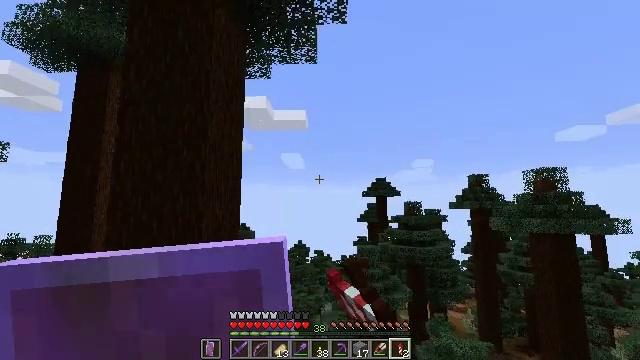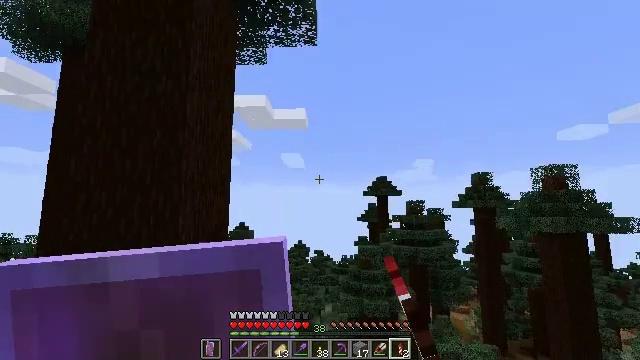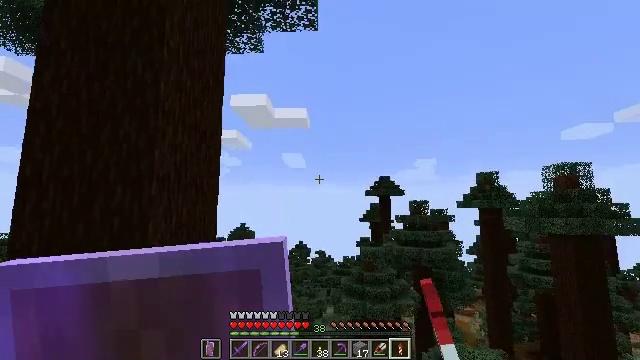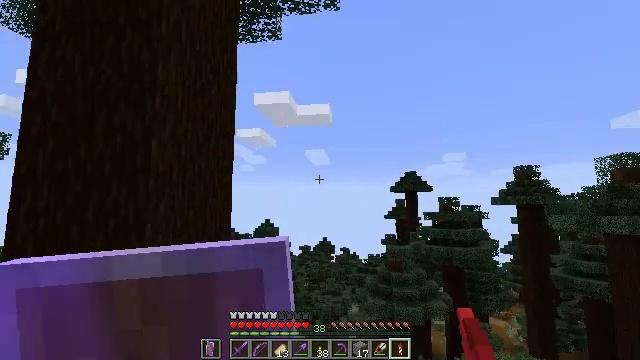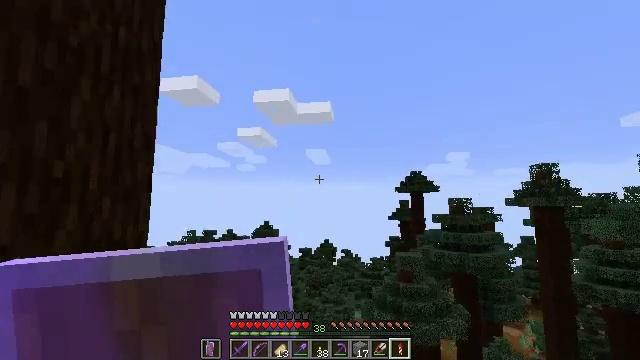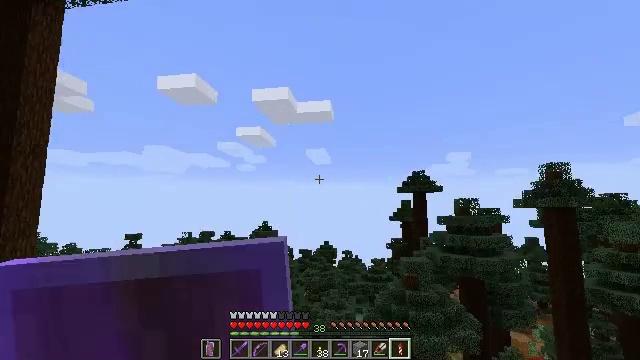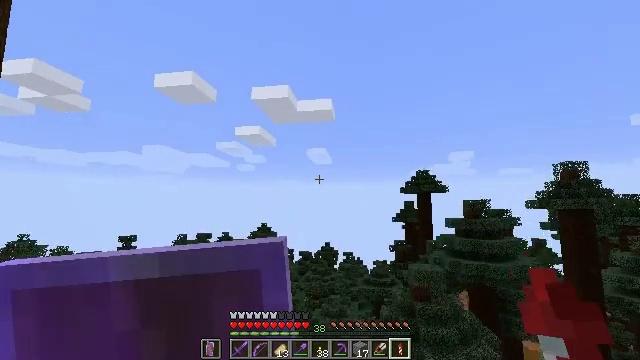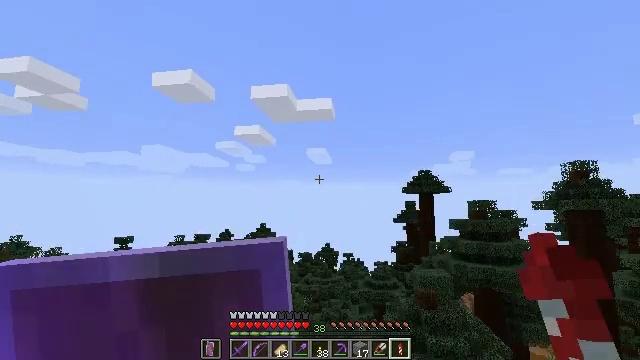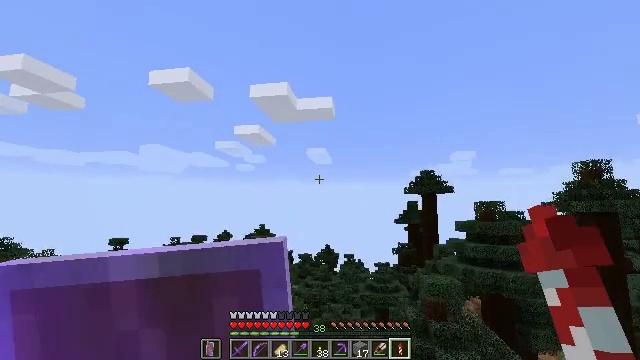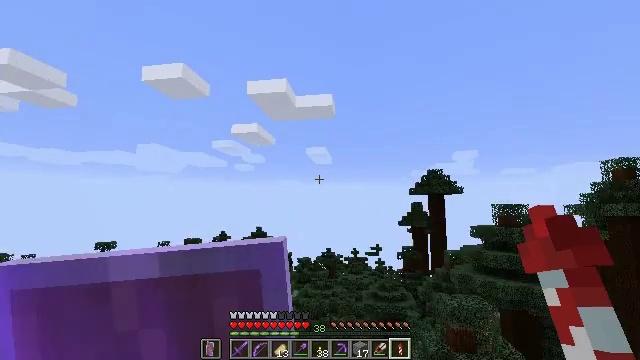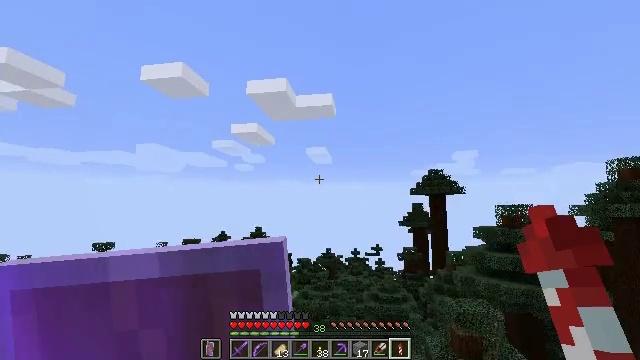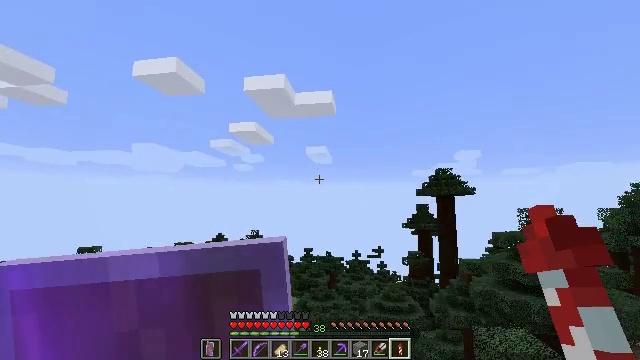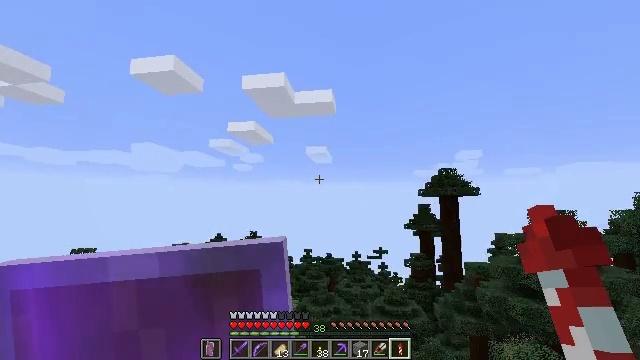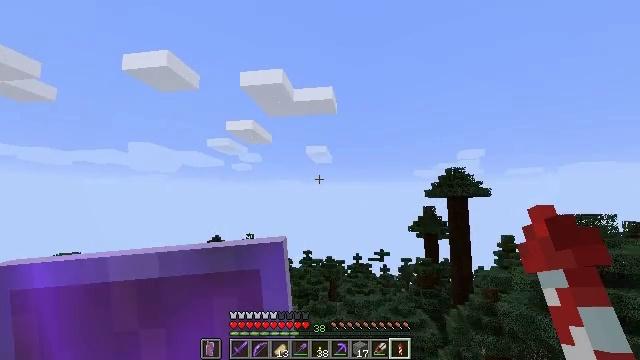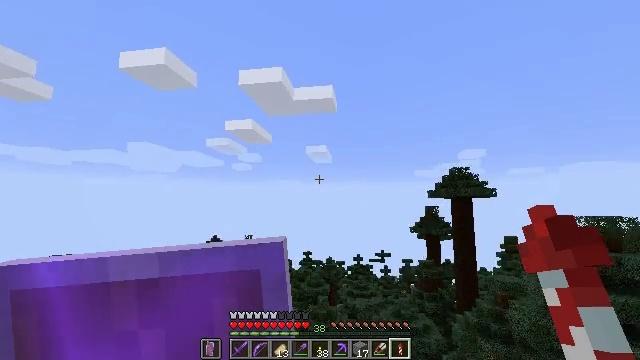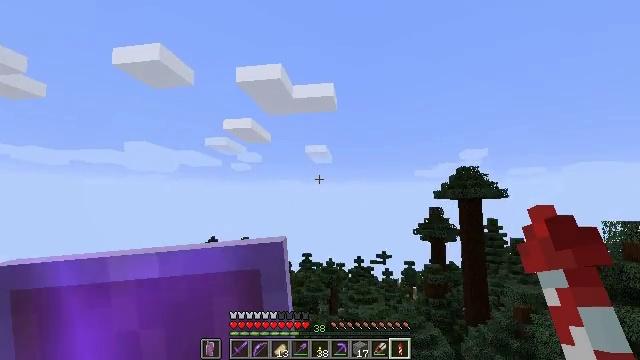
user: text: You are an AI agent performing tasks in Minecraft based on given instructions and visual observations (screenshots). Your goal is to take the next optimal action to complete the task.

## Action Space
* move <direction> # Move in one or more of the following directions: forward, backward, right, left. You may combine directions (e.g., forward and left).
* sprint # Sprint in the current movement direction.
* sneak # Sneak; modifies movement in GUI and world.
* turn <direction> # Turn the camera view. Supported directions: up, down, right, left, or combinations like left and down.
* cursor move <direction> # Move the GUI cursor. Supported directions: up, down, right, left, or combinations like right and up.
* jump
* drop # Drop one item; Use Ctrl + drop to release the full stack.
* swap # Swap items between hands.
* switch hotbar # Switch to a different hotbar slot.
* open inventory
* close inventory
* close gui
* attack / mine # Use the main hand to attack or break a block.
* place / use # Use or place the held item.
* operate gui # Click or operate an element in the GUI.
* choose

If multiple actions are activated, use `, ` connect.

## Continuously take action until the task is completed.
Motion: motion action
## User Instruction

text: Remove oak leaves from the inventory.
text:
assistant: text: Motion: no_op
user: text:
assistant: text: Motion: no_op
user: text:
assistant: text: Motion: turn left
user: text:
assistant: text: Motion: no_op
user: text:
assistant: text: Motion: no_op
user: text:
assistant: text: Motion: no_op
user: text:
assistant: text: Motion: no_op
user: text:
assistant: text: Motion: no_op
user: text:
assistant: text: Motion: no_op
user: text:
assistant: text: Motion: no_op
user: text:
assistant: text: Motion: no_op
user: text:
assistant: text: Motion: no_op
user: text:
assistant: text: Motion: no_op
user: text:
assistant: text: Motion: no_op
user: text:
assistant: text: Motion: no_op
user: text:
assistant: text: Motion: no_op
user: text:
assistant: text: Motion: no_op
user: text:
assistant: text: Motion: no_op
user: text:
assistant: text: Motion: no_op
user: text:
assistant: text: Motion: no_op
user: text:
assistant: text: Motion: no_op
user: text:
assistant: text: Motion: no_op
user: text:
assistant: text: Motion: no_op
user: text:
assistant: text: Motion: no_op
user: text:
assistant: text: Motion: no_op
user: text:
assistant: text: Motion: no_op
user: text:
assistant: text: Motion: no_op
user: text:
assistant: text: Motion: no_op
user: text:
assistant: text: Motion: no_op
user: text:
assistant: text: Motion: no_op